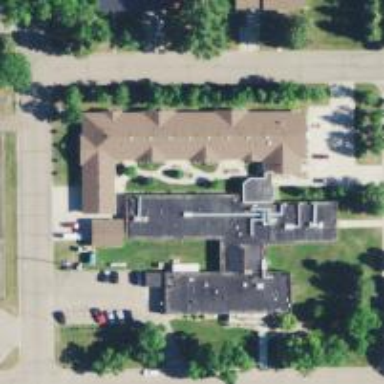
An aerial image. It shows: Healthcare clinic is depicted in the image.